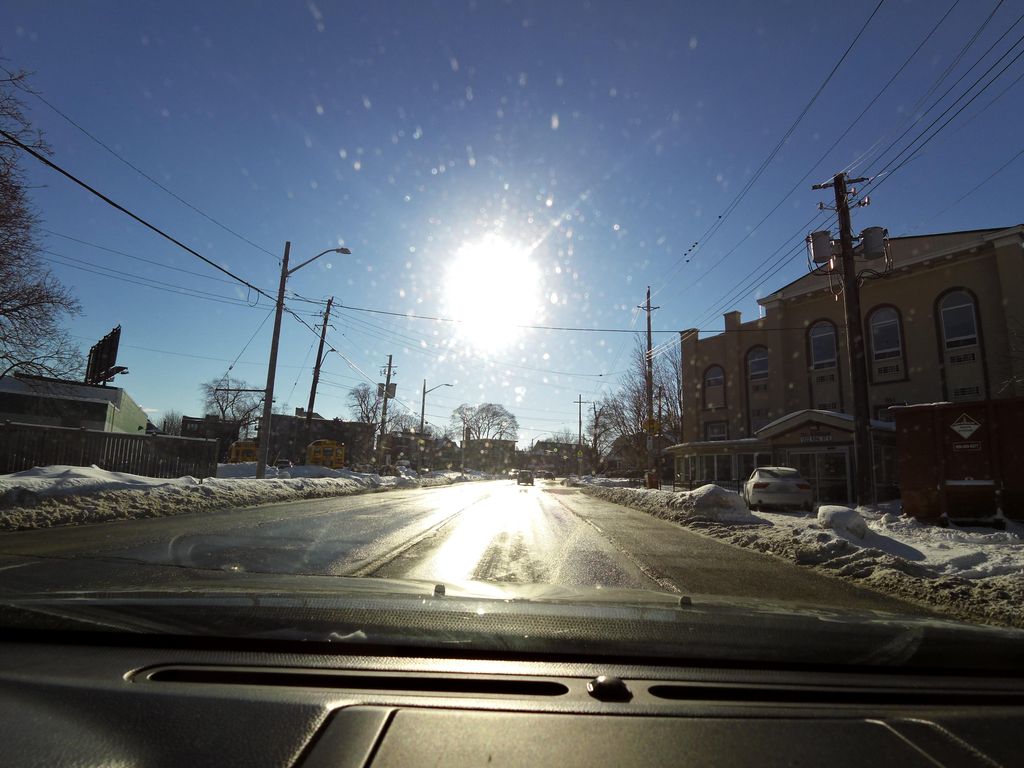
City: hamilton